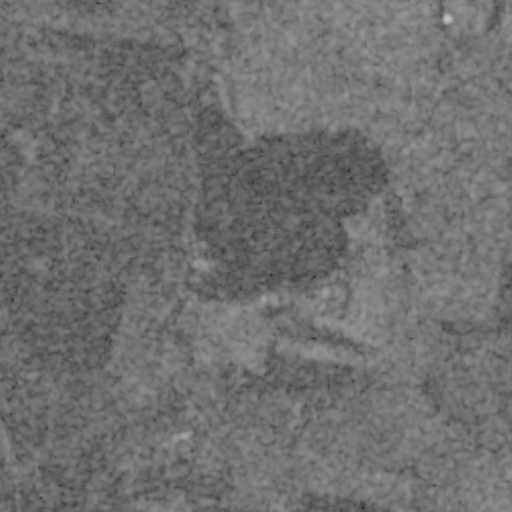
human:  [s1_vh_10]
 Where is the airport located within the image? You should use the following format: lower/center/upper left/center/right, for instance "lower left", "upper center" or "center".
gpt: The airport is located in the lower right of the image.
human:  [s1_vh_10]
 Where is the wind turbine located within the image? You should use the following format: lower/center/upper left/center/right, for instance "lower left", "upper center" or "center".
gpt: The wind turbine is located in the center of the image.
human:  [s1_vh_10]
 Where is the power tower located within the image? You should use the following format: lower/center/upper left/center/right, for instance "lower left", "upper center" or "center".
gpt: There is no power tower in the image.

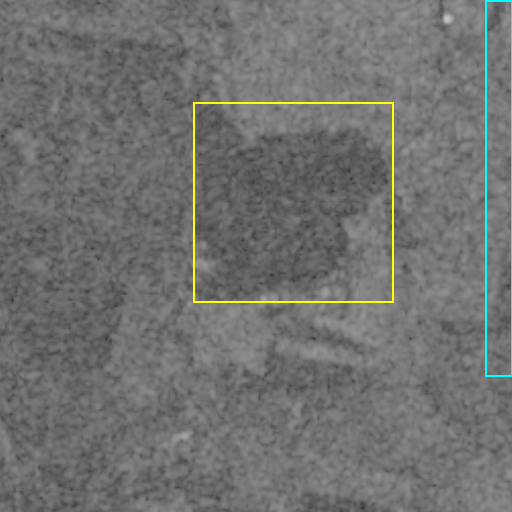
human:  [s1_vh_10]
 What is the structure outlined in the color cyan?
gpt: The structure outlined in cyan is an airport.
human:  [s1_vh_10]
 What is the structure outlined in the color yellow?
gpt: The structure outlined in yellow is a crop field.
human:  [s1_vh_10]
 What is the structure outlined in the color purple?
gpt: There is no purple outline.